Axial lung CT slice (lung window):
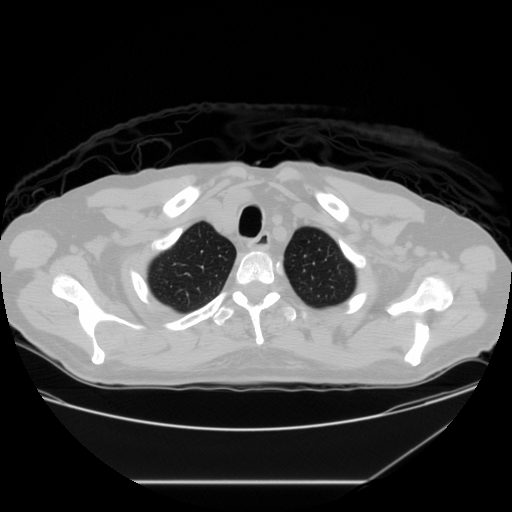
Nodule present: no